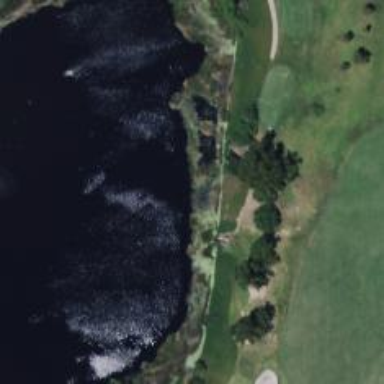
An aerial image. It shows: Water hazard in golf course. The hazard is natural water feature.